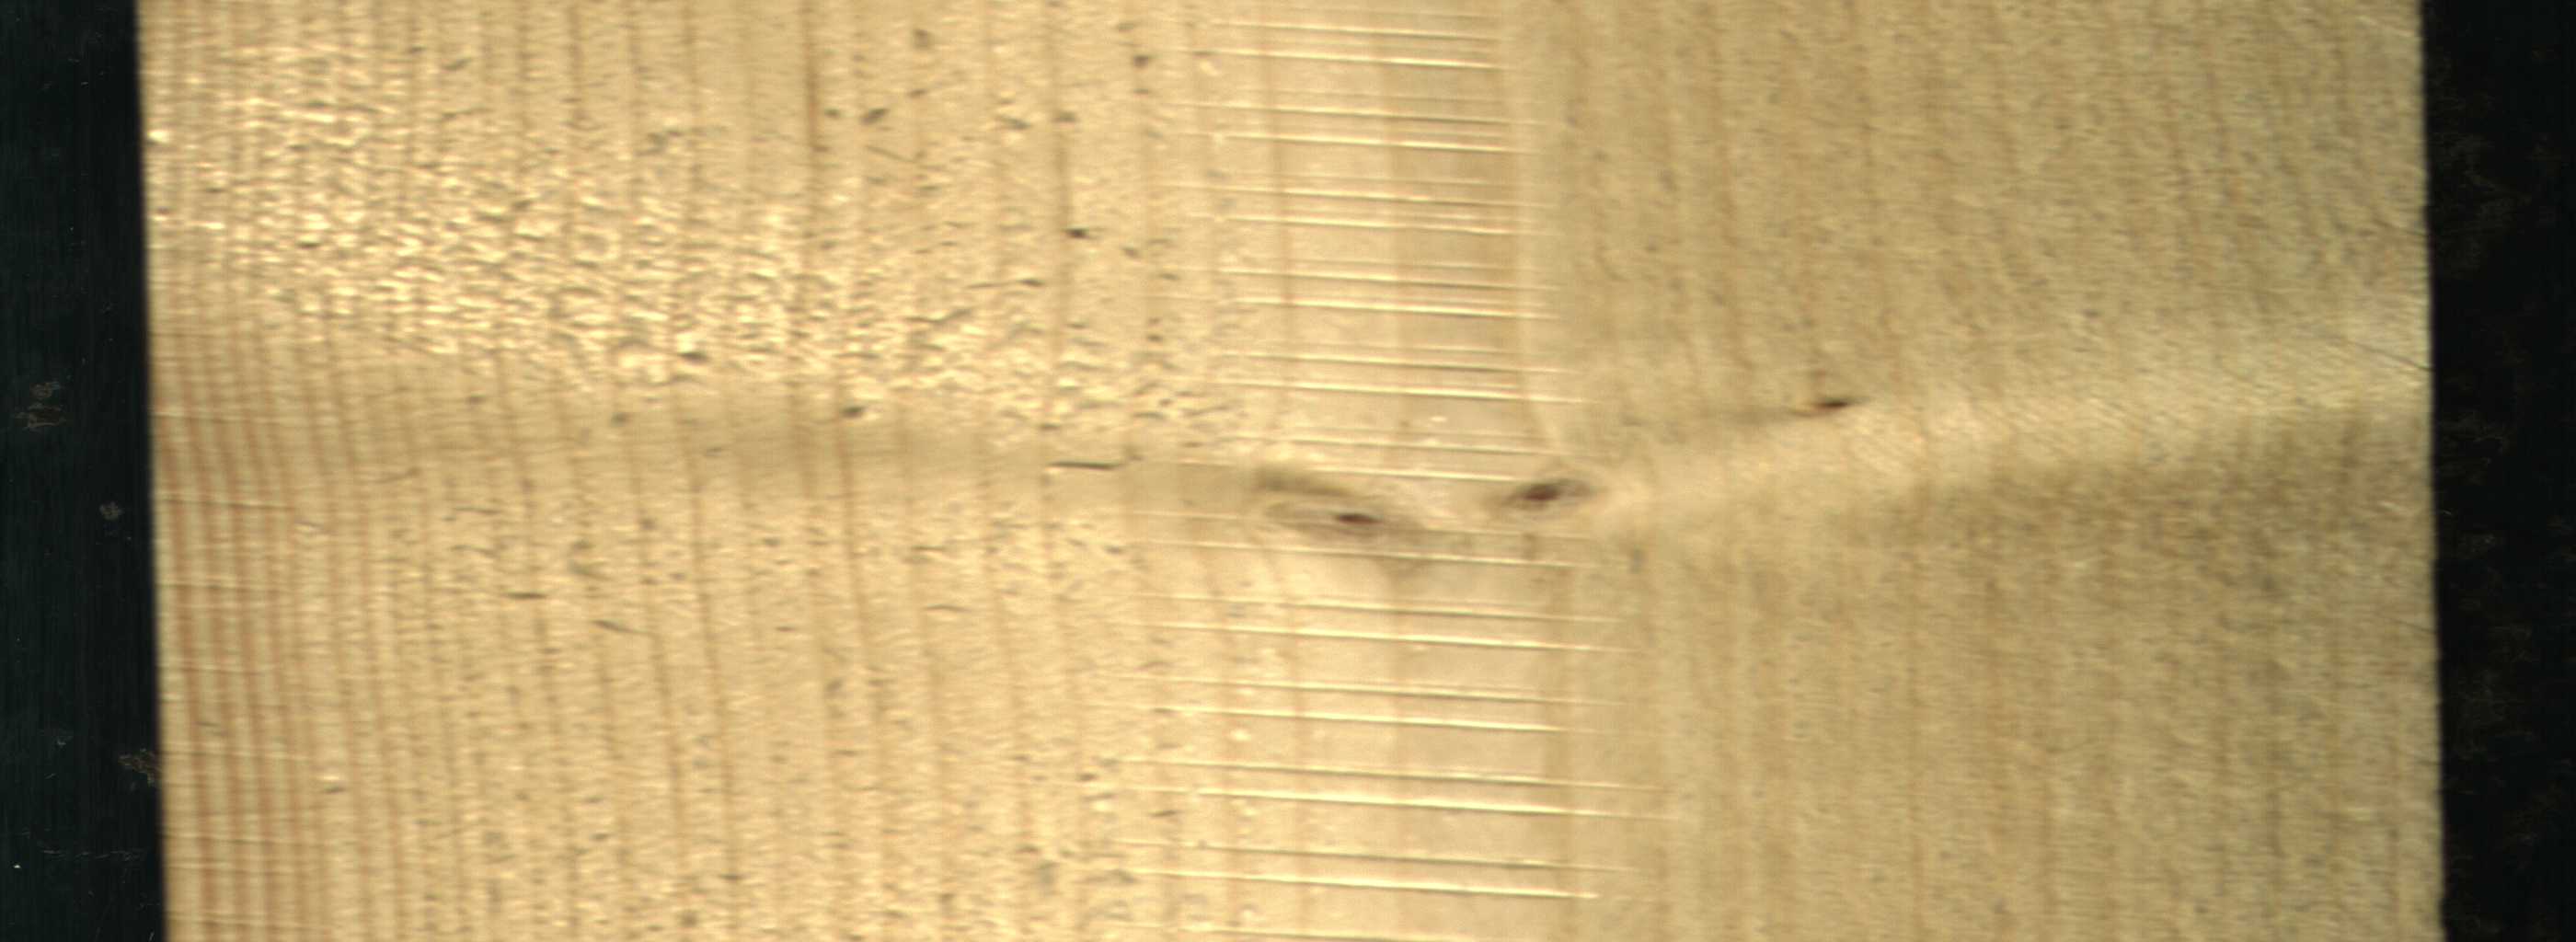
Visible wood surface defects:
Live_Knot
Live_Knot
Live_Knot